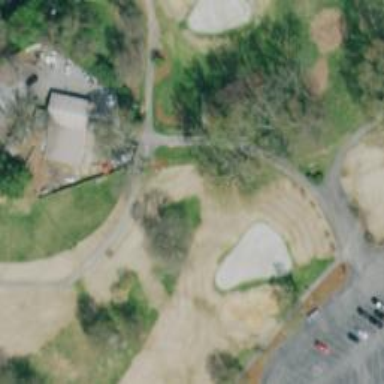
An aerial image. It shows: View of golf hole.